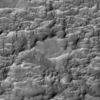
Label: not_dusty